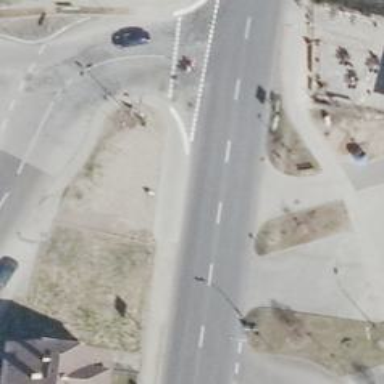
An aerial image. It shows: Primary highway with asphalt surface. There is cycle track on the left side.